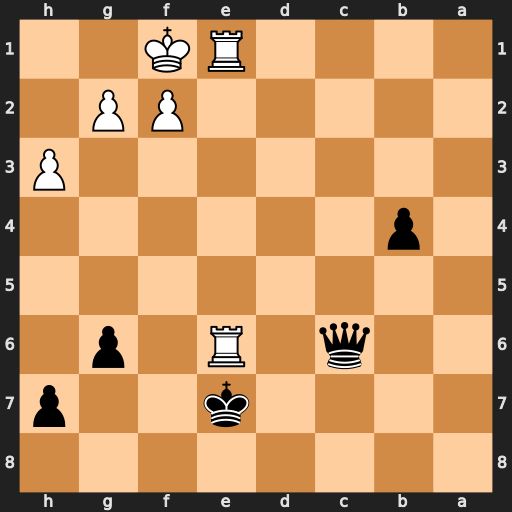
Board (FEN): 8/4k2p/2q1R1p1/8/1p6/7P/5PP1/4RK2
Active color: b
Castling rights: -
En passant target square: -
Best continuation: Qxe6 Rxe6+ Kxe6